Interaction volume radius: 10 \u00c5
Interaction volume height: 15 \u00c5
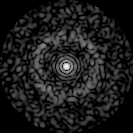
Disorder parameter: 0.8032